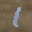
Label: 1